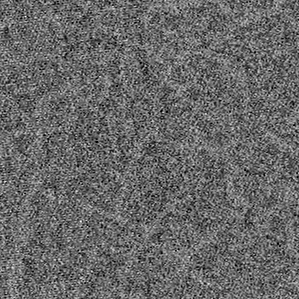
Label: frost